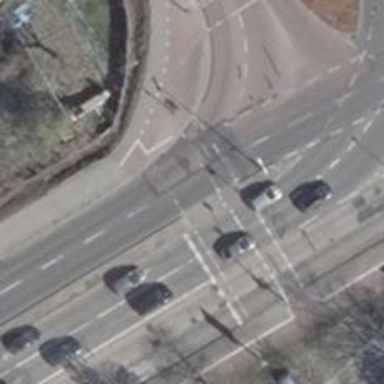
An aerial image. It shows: Crossing with traffic signals.